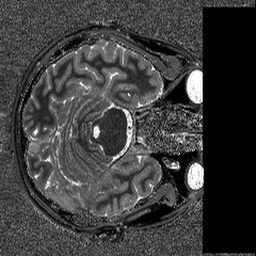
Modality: T1map
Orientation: axial
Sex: male